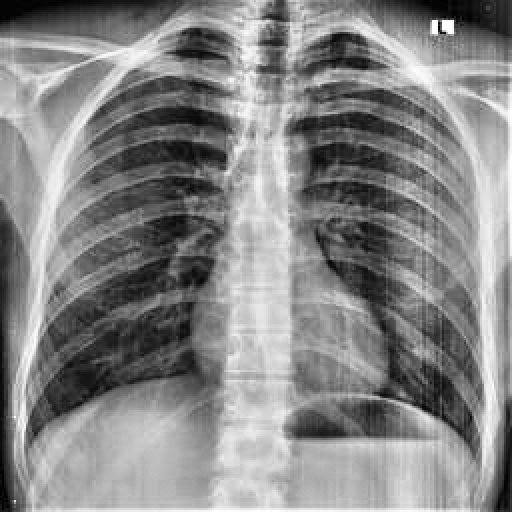
Finding: NORMAL